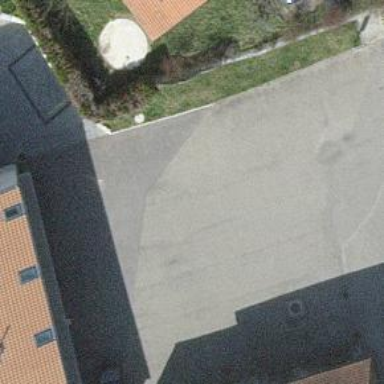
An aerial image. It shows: Parking area.